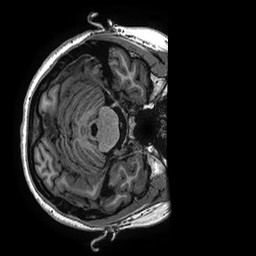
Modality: T1w
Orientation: axial
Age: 25
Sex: female
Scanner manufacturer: ge
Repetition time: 0.00733 s
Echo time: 0.003 s